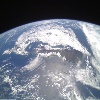
Label: cloud